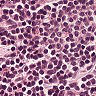
Metastatic tissue present: no